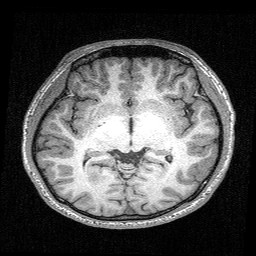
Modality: T1w
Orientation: coronal
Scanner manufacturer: siemens
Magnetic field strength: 3 T
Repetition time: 2.25 s
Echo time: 0.00306 s